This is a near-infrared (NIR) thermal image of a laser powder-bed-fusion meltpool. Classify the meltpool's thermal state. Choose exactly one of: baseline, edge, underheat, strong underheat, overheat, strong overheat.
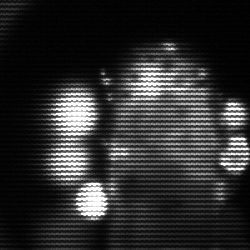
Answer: strong underheat